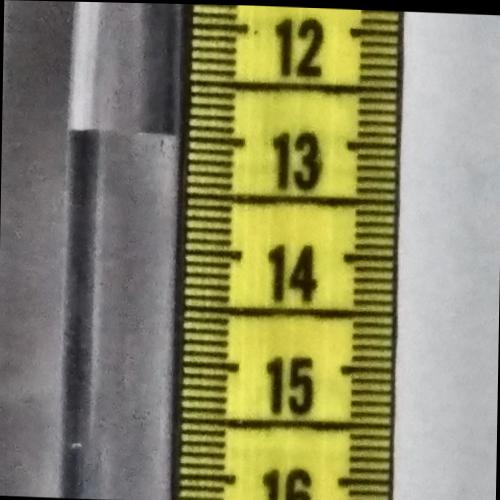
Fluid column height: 13.0 cm